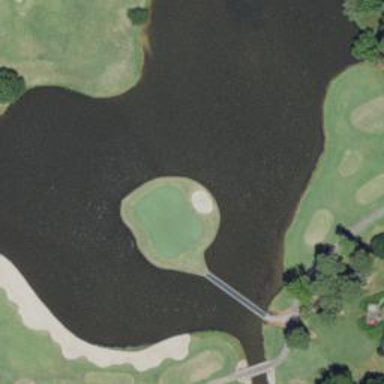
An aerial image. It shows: View of golf hole.